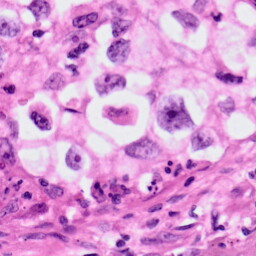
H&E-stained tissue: Lung